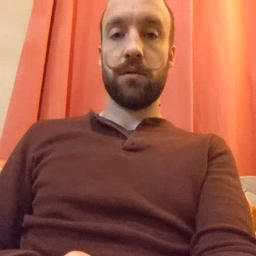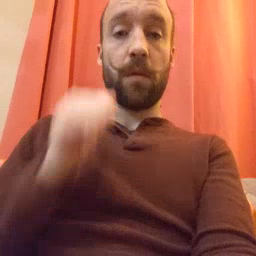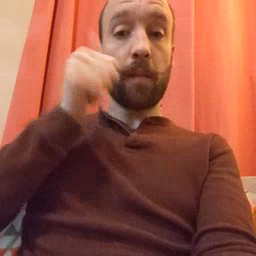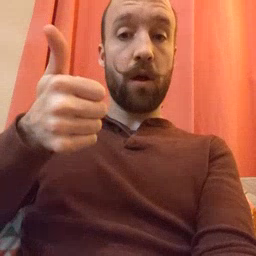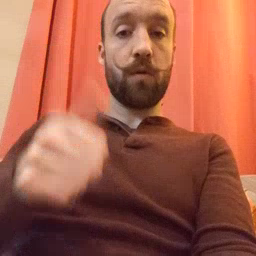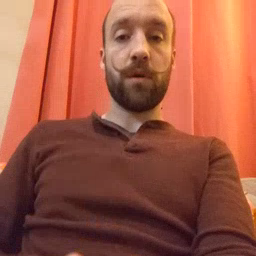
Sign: tomorrow